Interaction volume radius: 5 \u00c5
Interaction volume height: 15 \u00c5
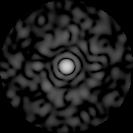
Disorder parameter: 0.8249